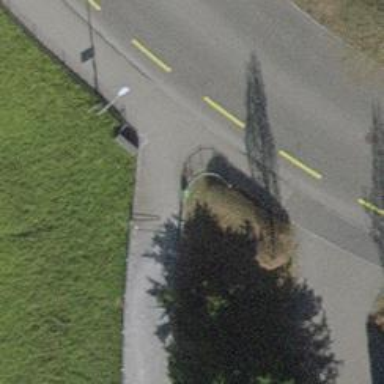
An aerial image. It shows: Cycle barrier.